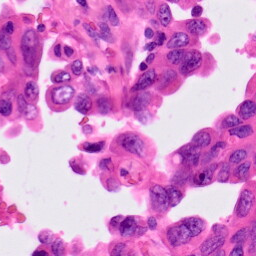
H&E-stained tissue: Lung